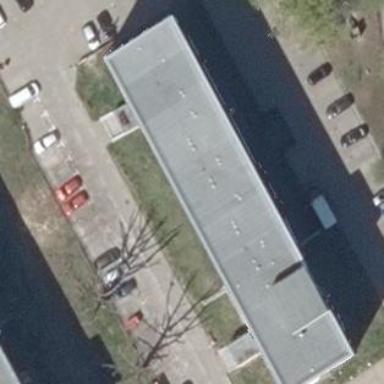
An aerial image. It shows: Parking area with surface.